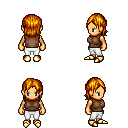
a pixel art fantasy rpg character, female body template, human, tanned skin, brown sleeveless shirt, white pants, dark blonde long bangs hairstyle, gold boots, four views (front, back, left, right), 2x2 character sprite sheet, small pixel art, hard edges, no anti-aliasing